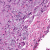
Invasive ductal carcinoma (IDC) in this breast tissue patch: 0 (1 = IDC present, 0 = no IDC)